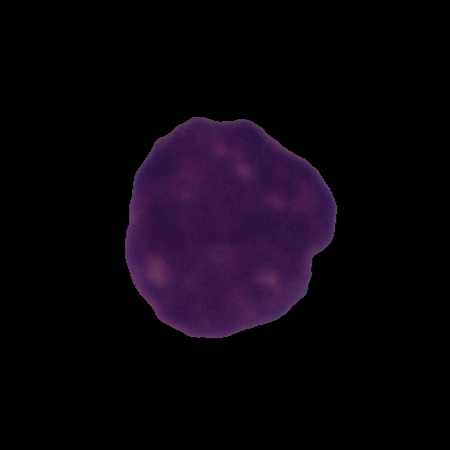
Label: cancer